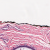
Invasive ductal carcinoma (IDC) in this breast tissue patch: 0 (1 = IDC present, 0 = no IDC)